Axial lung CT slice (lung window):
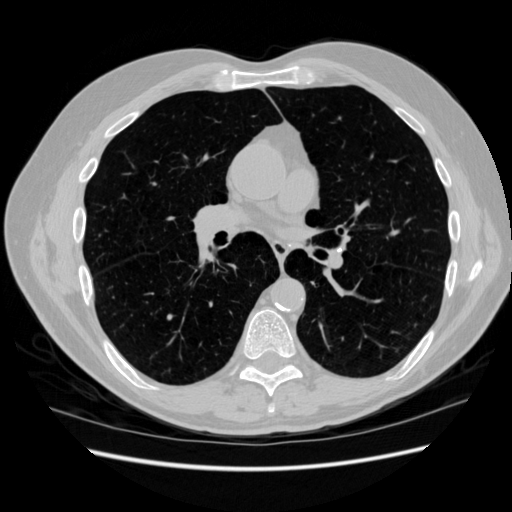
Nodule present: no